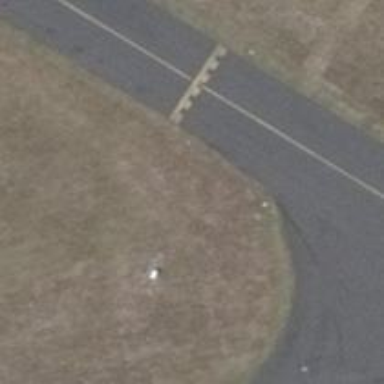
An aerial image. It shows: Taxiway edge illuminated for aviation.